Field crop: tomato
Growth stage: 2
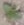
Species: solanum